Question: I'm new to iphone programming. there are lot of basic controls in xcode which i can implement but i want to know how to create the control shown below in iphone.
It is not present in list of control objects in xcode

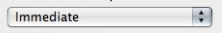
Answer: There are no default dropdown implementations available for iPhone. You can try to implement a <URL> based on the requirement.
If you cannot modify your design, you can go ahead and implement your own dropdown implementation. Basically you need to have a button with the above image as background view and on tap of that you need to show a table view below that. Alternatively you can check this <URL>